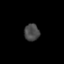
Tissue: prostate
Cell type: Fibroblasts
Senescence score: 0.7019
Nuclear area (px): 248
Mean DAPI intensity: 73.008